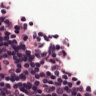
Metastatic tissue present: no